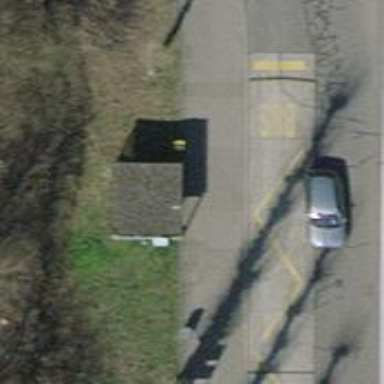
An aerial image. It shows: Post box is visible.